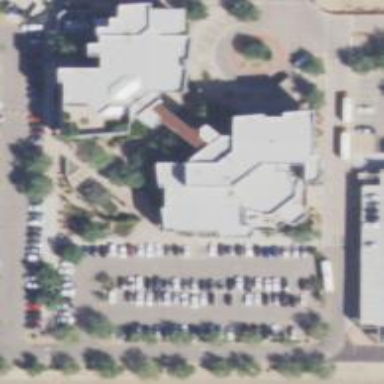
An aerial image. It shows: View of university building.